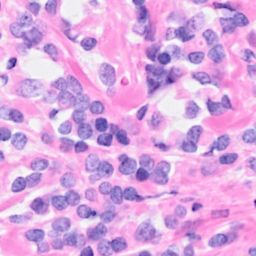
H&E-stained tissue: Breast